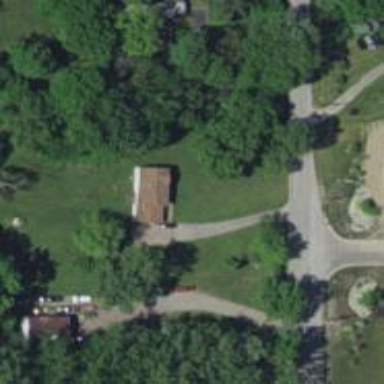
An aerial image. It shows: Driveway.